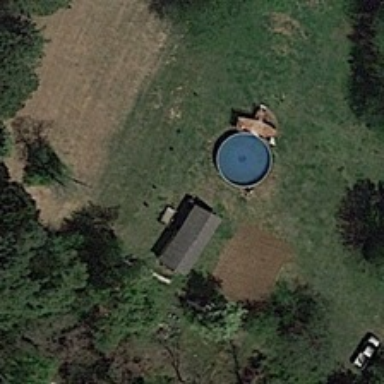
A building is surrounded by some green trees and meadows .